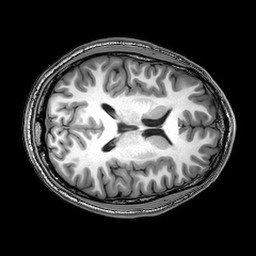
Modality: T1w
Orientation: axial
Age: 24
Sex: male
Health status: healthy
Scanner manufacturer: philips
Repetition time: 0.008168 s
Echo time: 0.00376 s